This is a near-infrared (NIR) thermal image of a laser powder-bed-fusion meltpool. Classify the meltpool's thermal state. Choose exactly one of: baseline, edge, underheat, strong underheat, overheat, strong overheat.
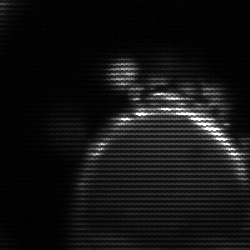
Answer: edge